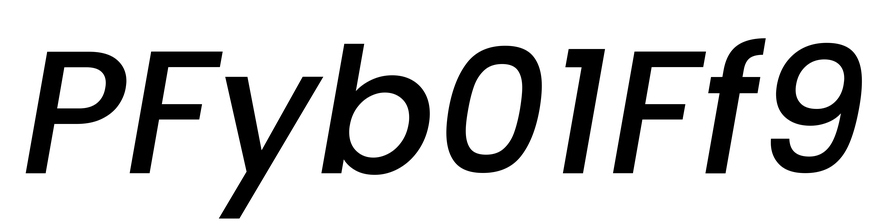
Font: Poppins-MediumItalic